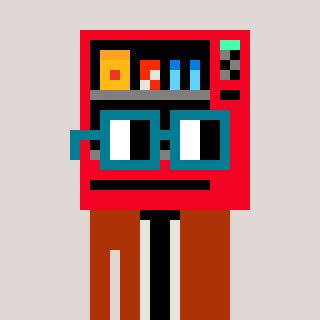
a pixel art character with square dark green glasses, a vending machine-shaped head and a hotbrown-colored body on a warm background